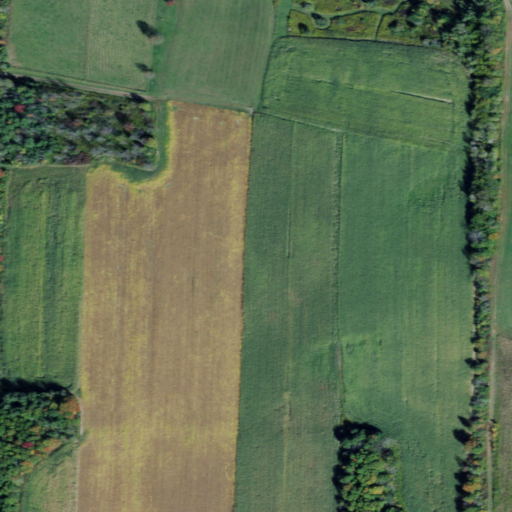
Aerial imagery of mountain in New York named Wilson Hill containing cultivated crops, pasture, and deciduous forest